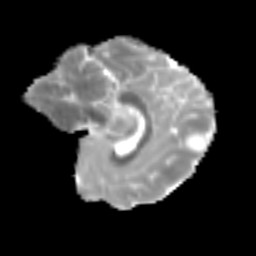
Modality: MD
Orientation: sagittal
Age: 31
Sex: female
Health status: ill
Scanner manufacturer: siemens
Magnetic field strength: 3 T
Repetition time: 8.7 s
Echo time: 0.11 s